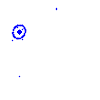
Particle: pion